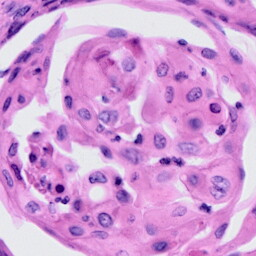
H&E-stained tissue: Cervix